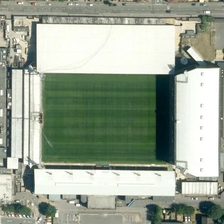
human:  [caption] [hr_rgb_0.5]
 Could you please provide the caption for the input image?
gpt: some buildings and a parking lot are near a large stadium .

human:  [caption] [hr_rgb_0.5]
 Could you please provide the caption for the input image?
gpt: some buildings and a parking lot are near a large stadium .

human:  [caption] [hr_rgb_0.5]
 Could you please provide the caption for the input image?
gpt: some buildings and a parking lot are near a large stadium .

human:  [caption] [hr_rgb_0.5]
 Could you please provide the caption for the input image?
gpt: some buildings and a parking lot are near a large stadium .

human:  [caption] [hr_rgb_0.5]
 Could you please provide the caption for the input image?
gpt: some buildings and a parking lot are near a large stadium .